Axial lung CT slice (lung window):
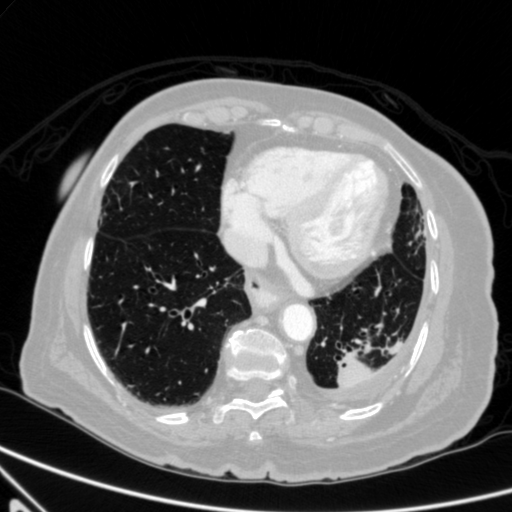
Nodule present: no